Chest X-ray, AP view. Patient: 56 years old, sex M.
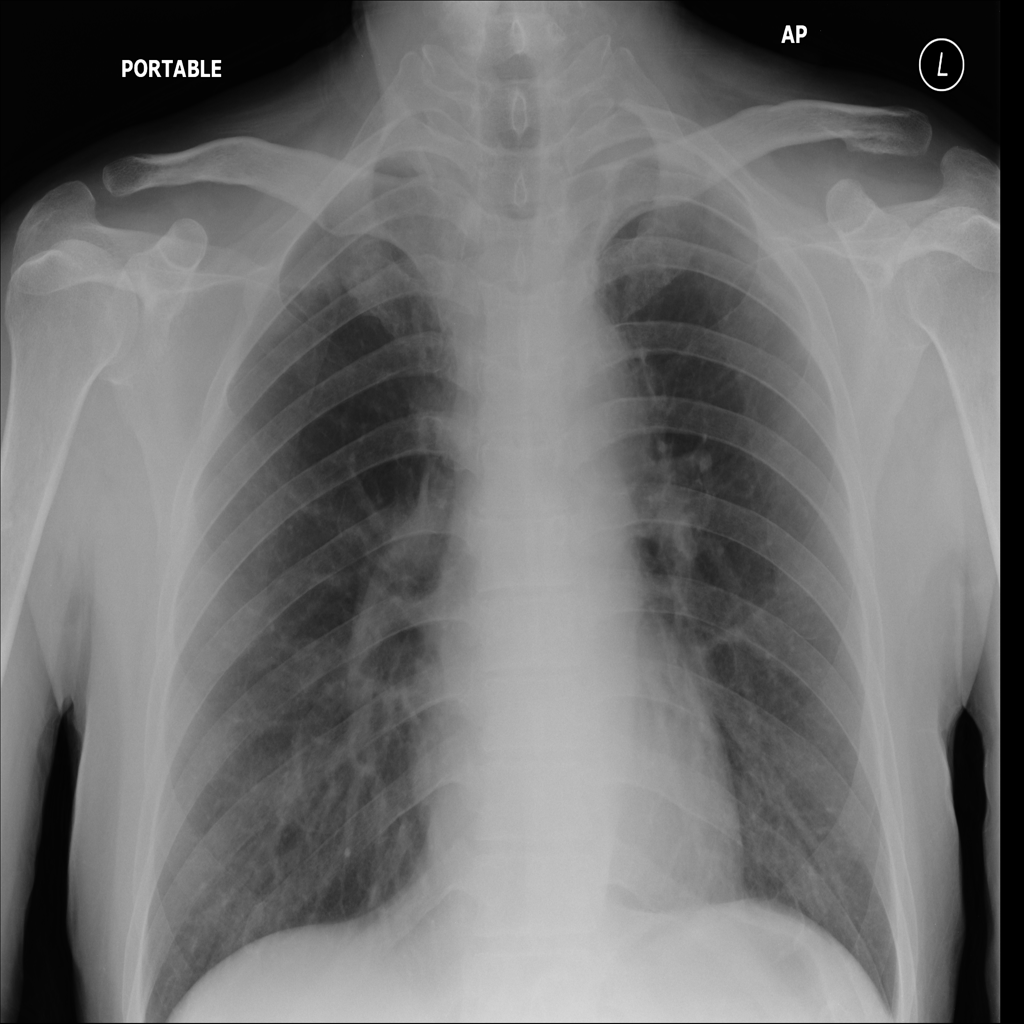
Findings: Effusion